Interaction volume radius: 5 \u00c5
Interaction volume height: 10 \u00c5
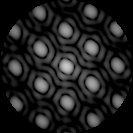
Disorder parameter: 0.06872